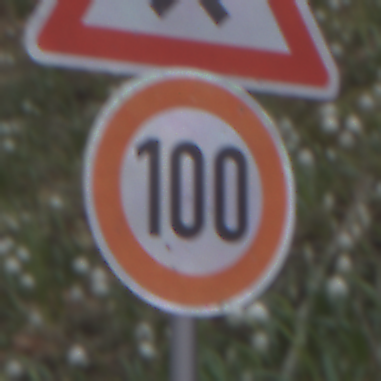
Verkehrszeichen: Geschwindigkeit100
Zusatzzeichen oben: KreuzungOderEinmuendung
Umgebung: Outdoor, Nature
Tageszeit: MorningAfternoon
Wetter: PartlyCloudy
Licht: Natural
Jahreszeit: NotSpecified
Kontrast: LowContrast